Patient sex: M
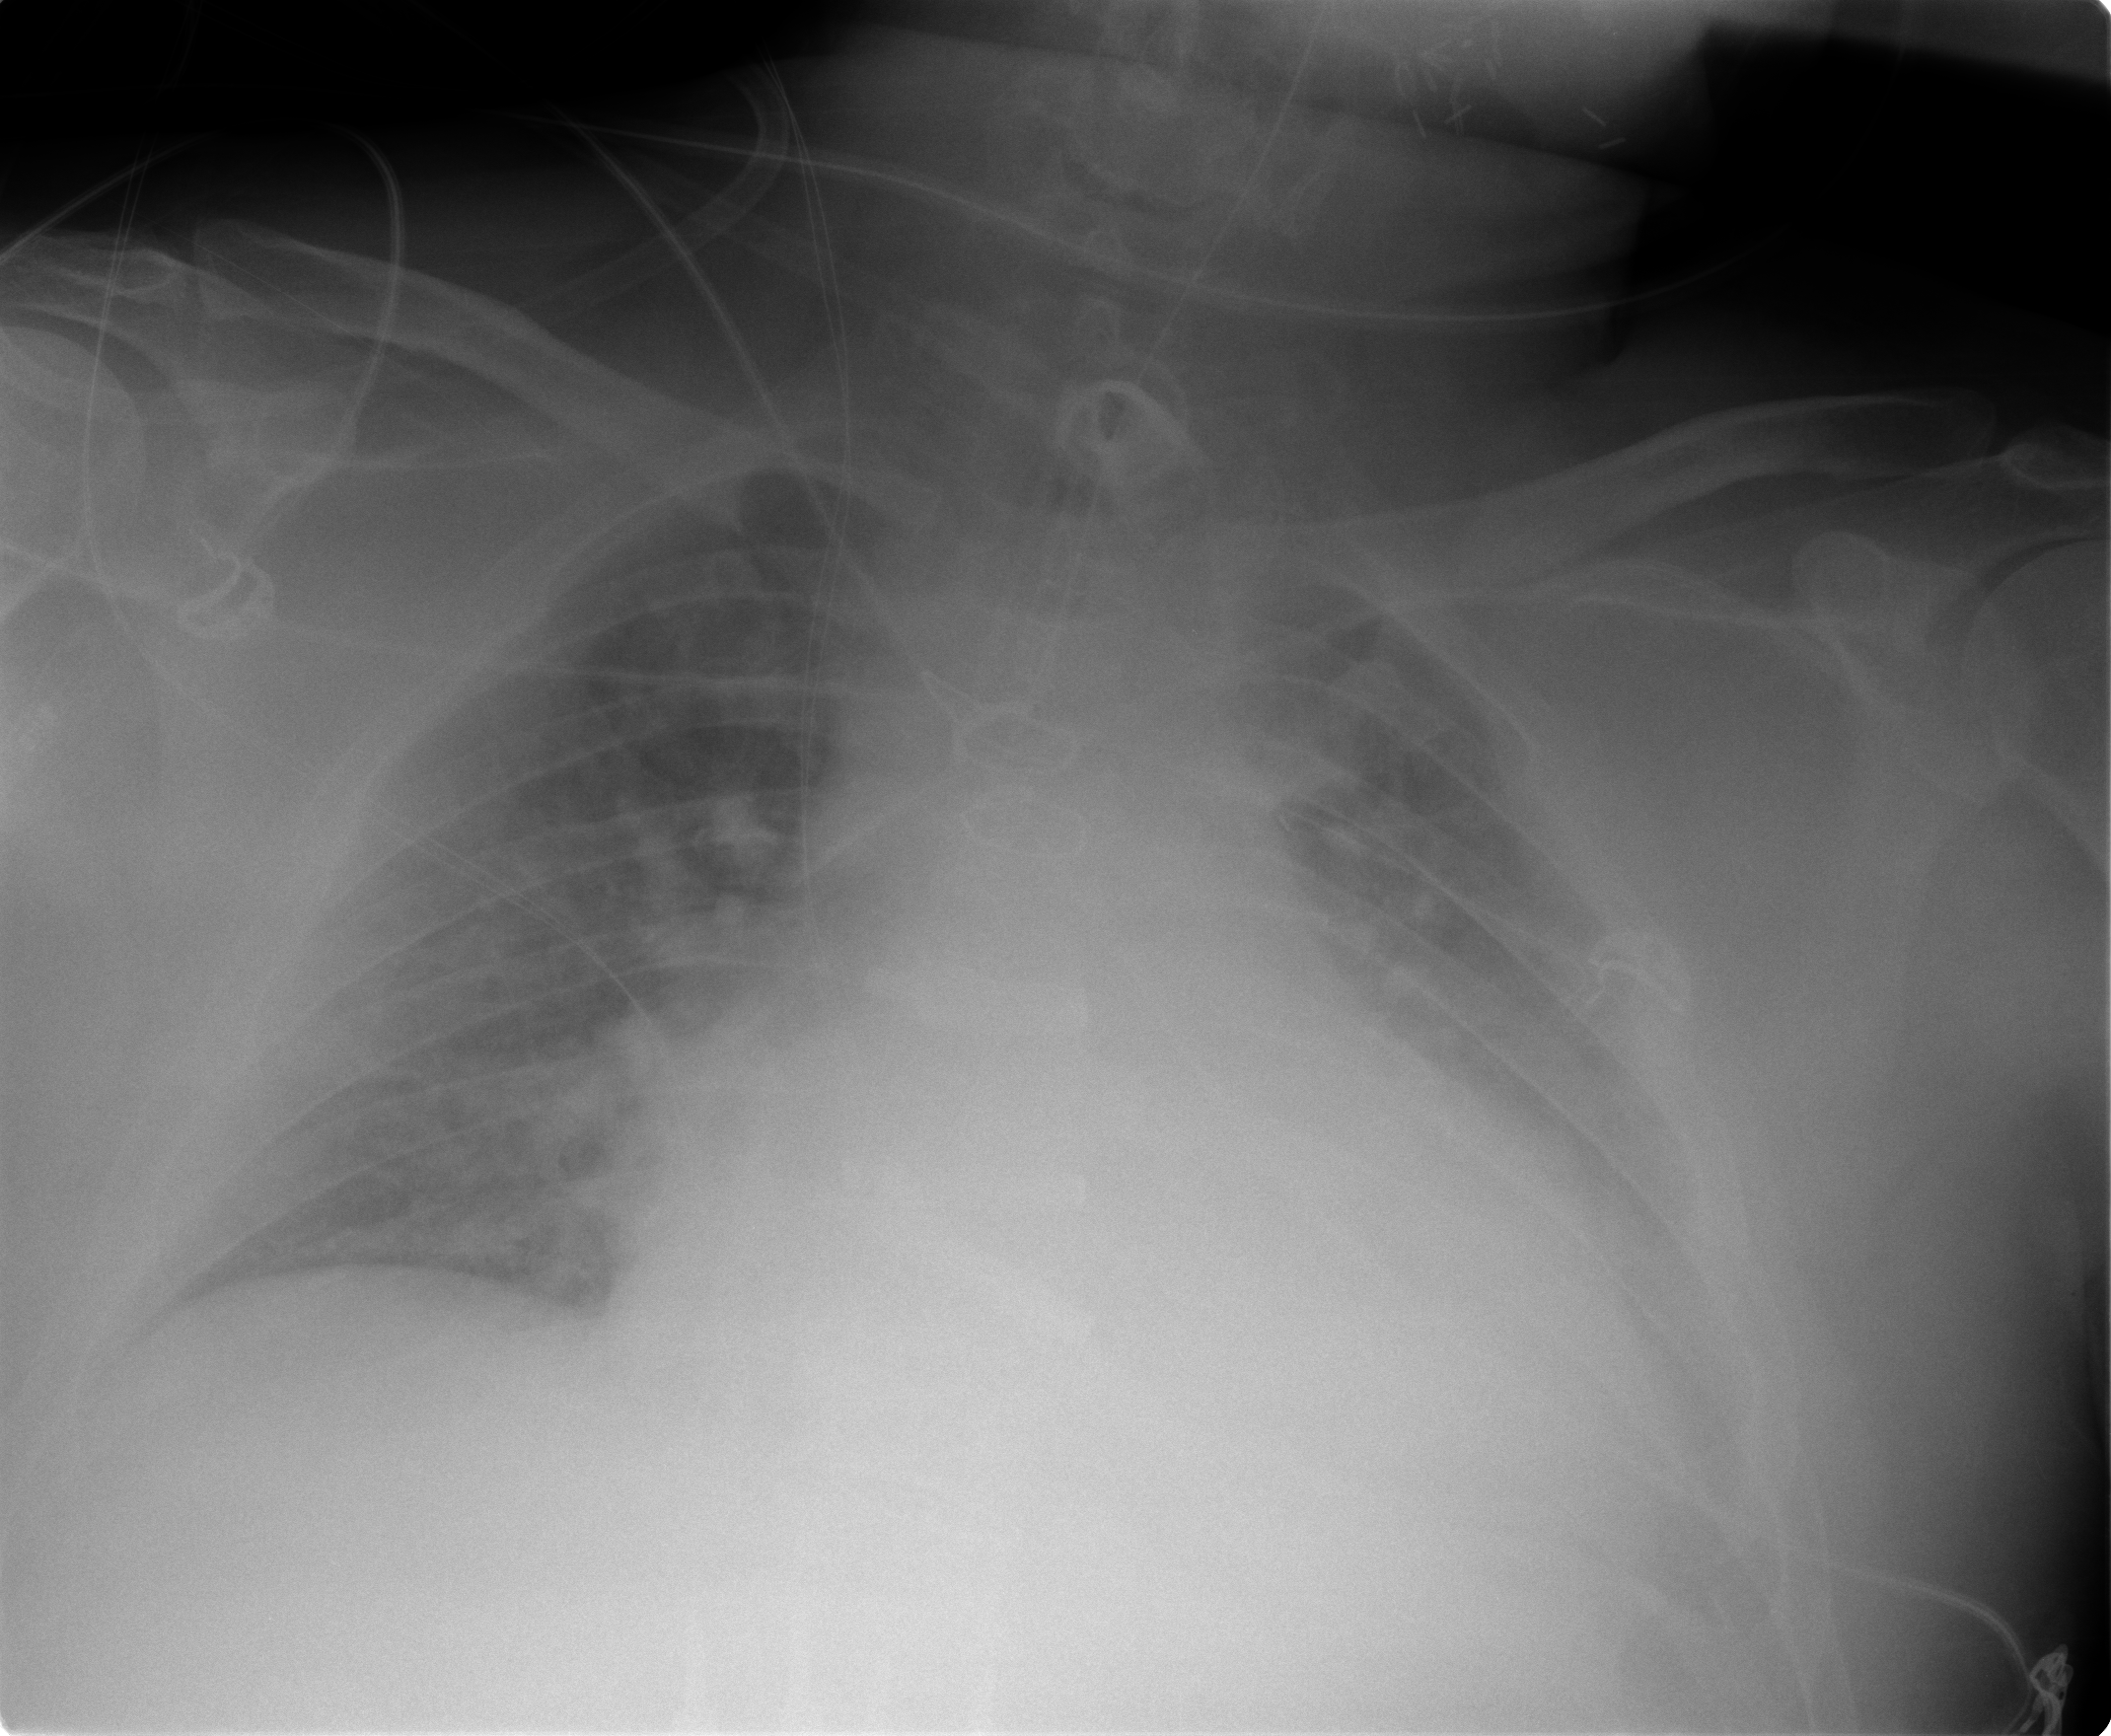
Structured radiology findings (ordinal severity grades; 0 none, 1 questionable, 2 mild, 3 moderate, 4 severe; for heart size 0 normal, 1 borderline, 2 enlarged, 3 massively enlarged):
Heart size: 2
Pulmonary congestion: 2
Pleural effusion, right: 2
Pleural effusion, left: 3
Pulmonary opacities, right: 1
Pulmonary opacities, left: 1
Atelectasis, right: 2
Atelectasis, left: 2